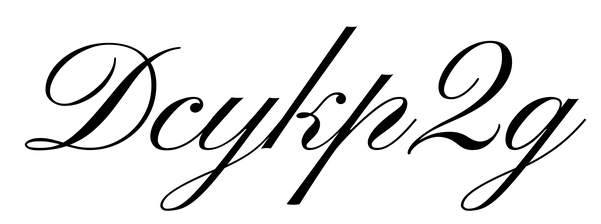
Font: PinyonScript-Regular